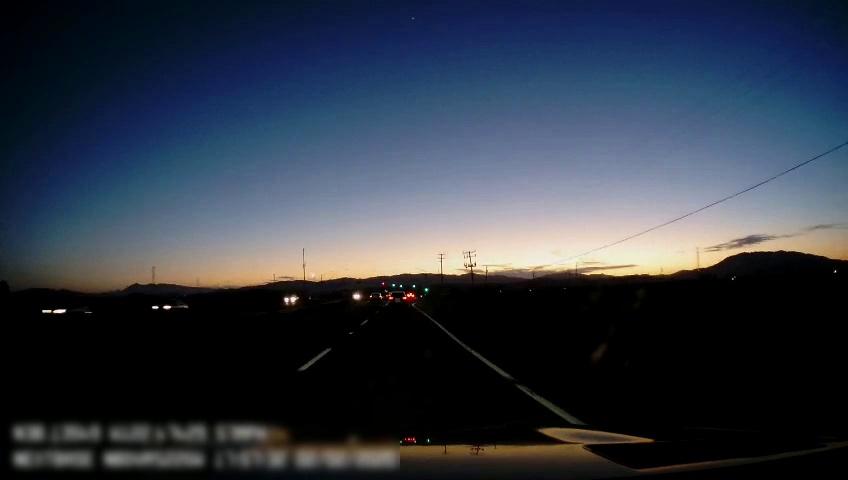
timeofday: Dusk/Dawn/Twilight
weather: Sunny
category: Drivable Space
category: Vehicles | Car
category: Vehicles | Car
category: Vehicles | Car
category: Vehicles | SUV
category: Vehicles | SUV
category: Lanes | Alternate Lane
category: Lanes | Current Lane
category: Lanes | Current Lane